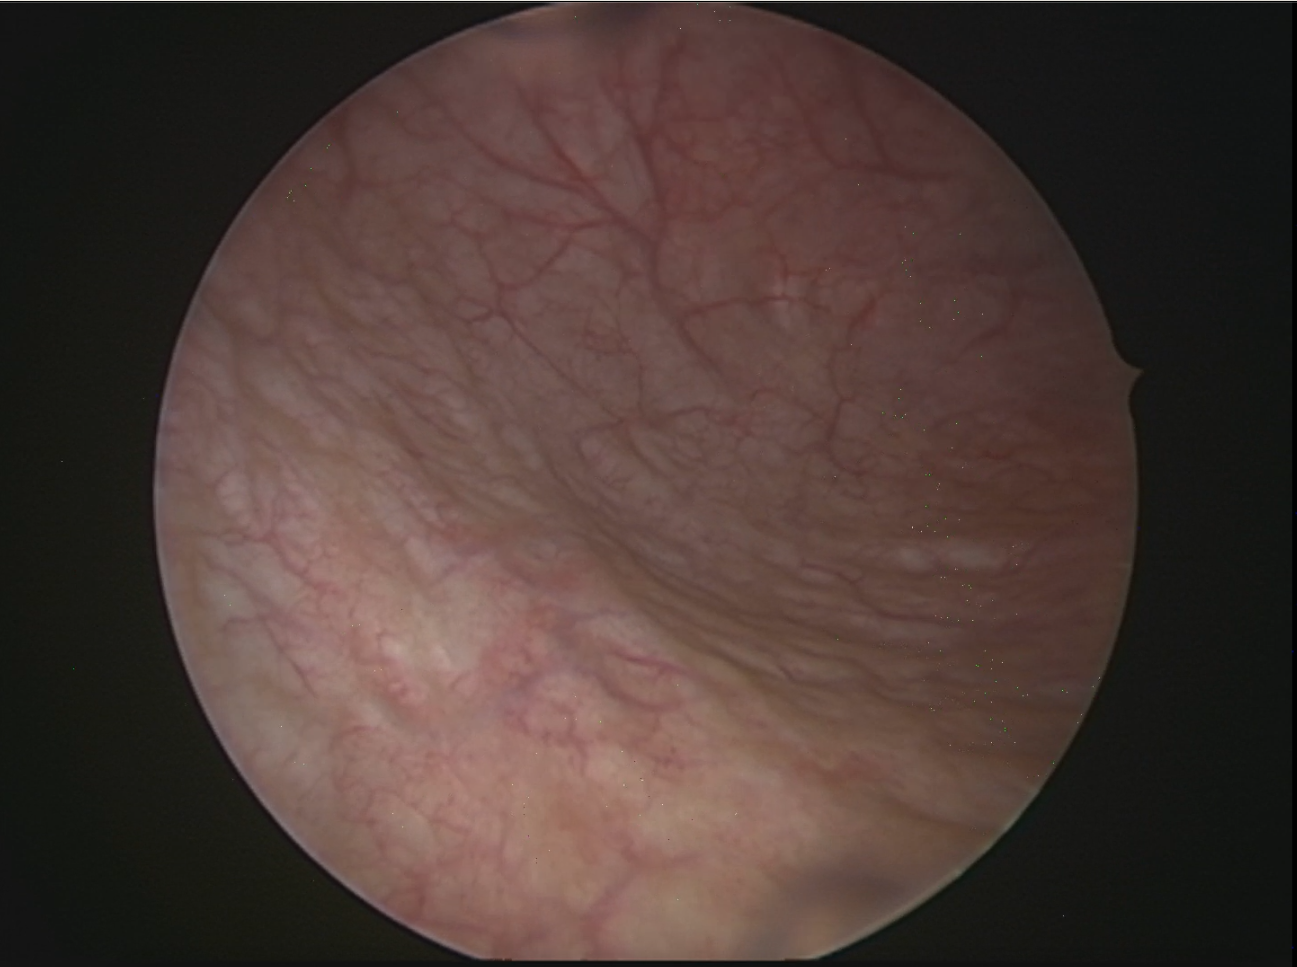
Modality: WLC
Class: Normal mucosa
Lesion: L0
Bladder cancer association: No